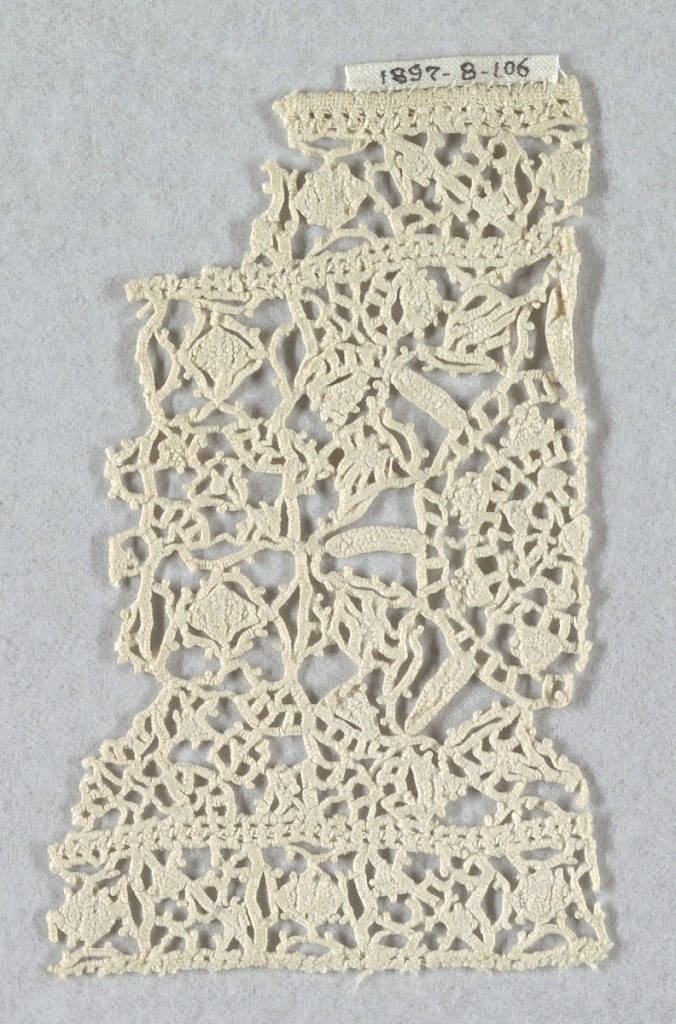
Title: Fragment
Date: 16th century
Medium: linen Technique: grid of withdrawn element work with needle lace (reticella style)
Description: Insertion of reticella with a wide central band bordered by two narrow bands in an elaborate and closely worked geometric design.